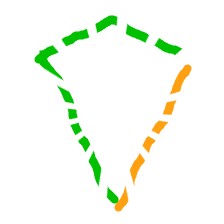
Shape: kite